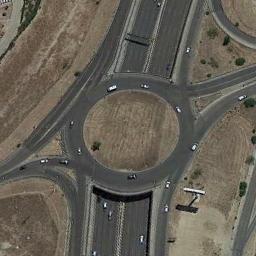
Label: roundabout